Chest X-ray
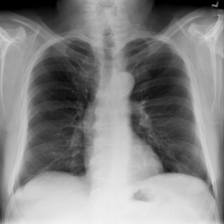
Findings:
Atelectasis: negative
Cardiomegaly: negative
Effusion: negative
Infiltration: negative
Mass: negative
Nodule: negative
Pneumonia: negative
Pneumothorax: negative
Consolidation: negative
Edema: negative
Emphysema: negative
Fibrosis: negative
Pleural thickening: negative
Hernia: negative